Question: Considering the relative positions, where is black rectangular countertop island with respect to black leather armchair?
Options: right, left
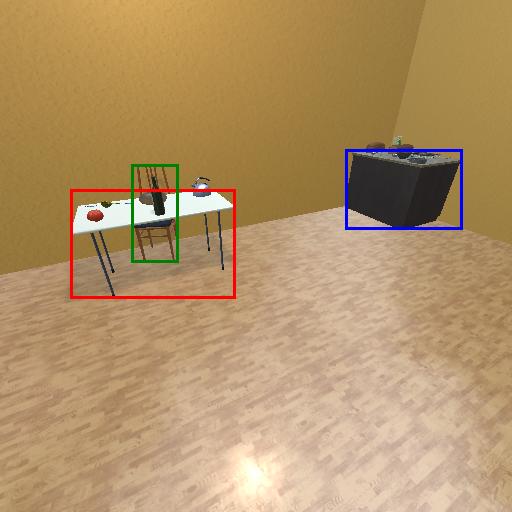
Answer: right